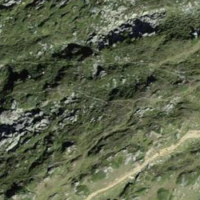
EUNIS habitat code: 43
Species observed at this site:
Anthus spinoletta